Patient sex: M
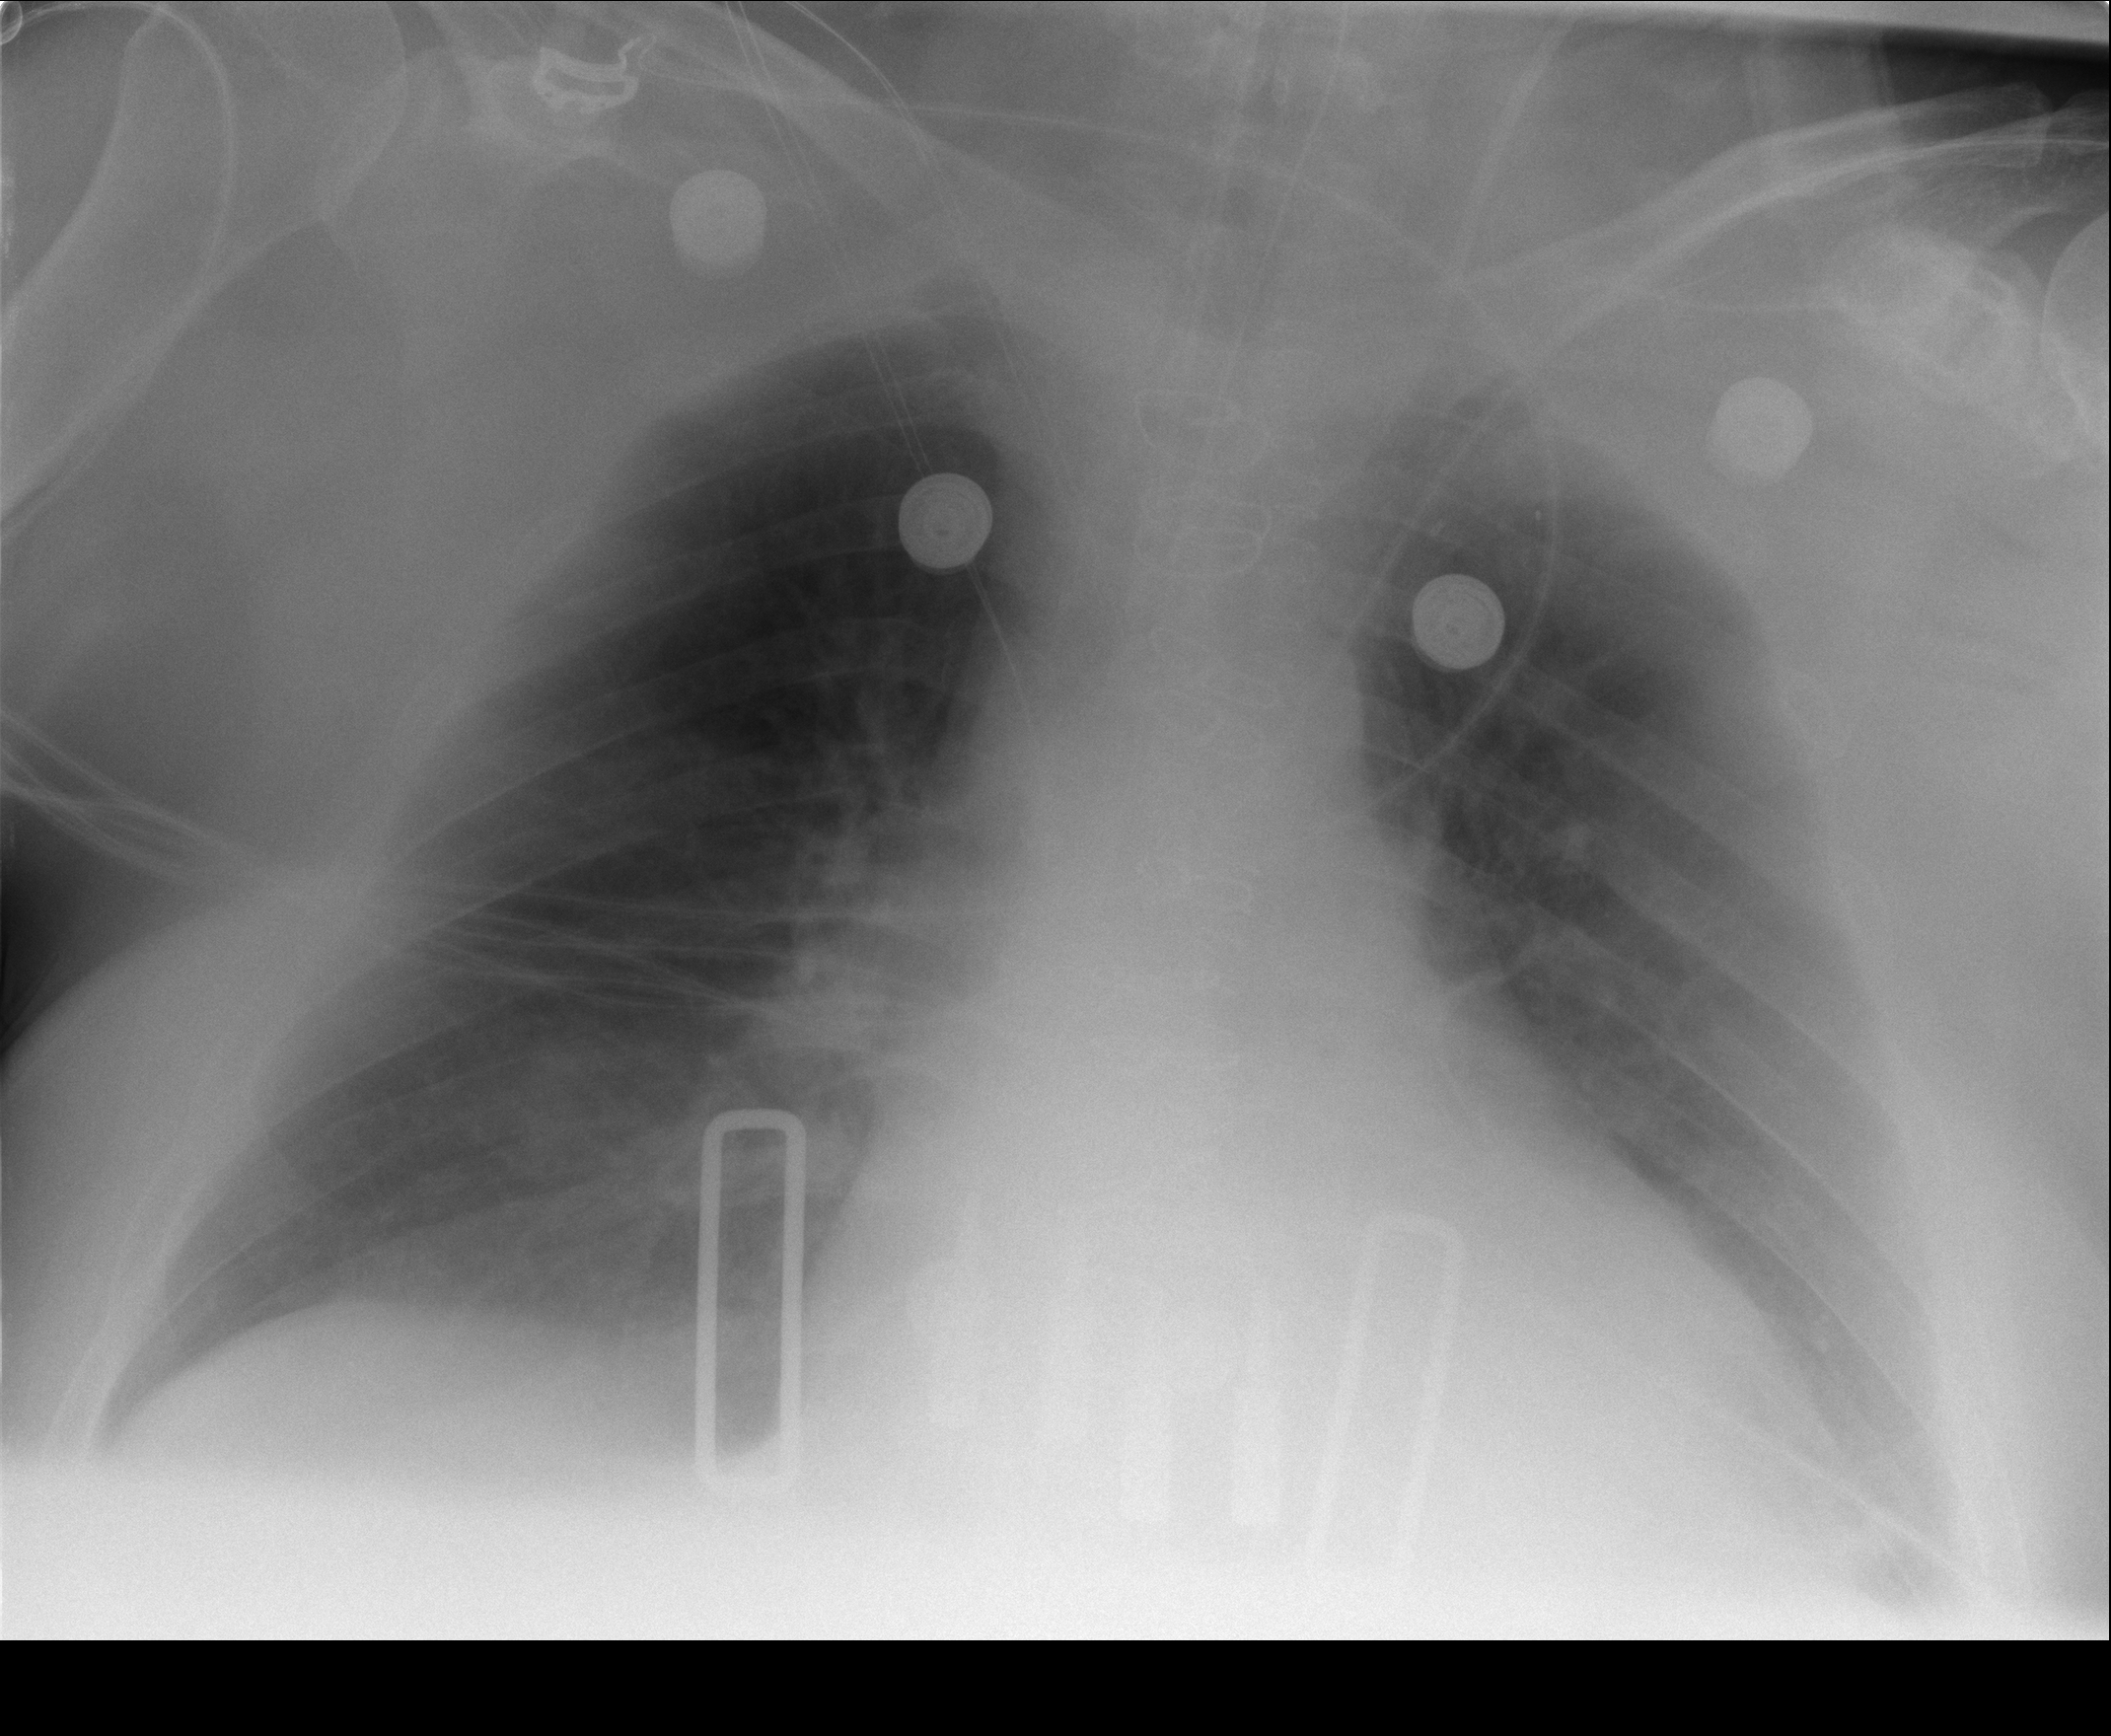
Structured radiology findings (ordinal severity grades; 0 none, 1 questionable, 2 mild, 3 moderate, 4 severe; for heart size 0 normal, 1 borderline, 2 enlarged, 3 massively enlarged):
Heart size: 0
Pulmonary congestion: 0
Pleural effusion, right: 0
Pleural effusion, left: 1
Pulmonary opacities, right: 0
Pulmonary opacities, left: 0
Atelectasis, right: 0
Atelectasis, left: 0